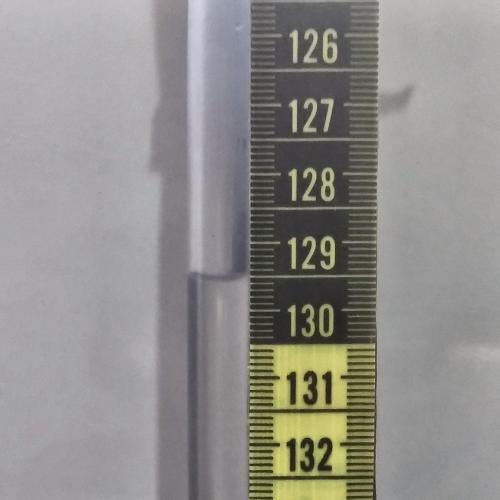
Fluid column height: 129.5 cm